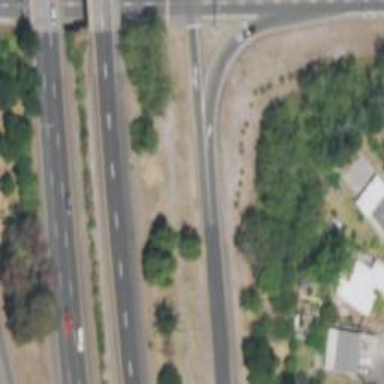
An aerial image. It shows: Motorway link.